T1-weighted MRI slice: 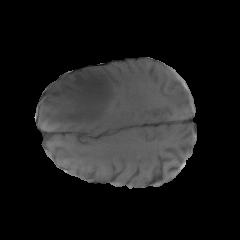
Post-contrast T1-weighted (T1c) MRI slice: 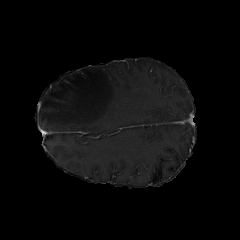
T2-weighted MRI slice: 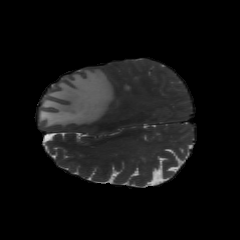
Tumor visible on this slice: yes